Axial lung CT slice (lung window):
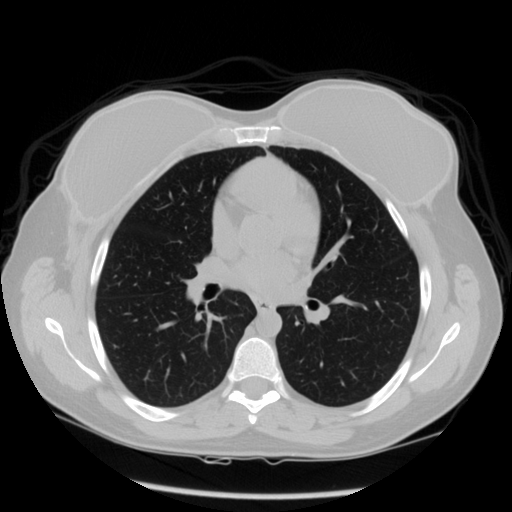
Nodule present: no